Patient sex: F
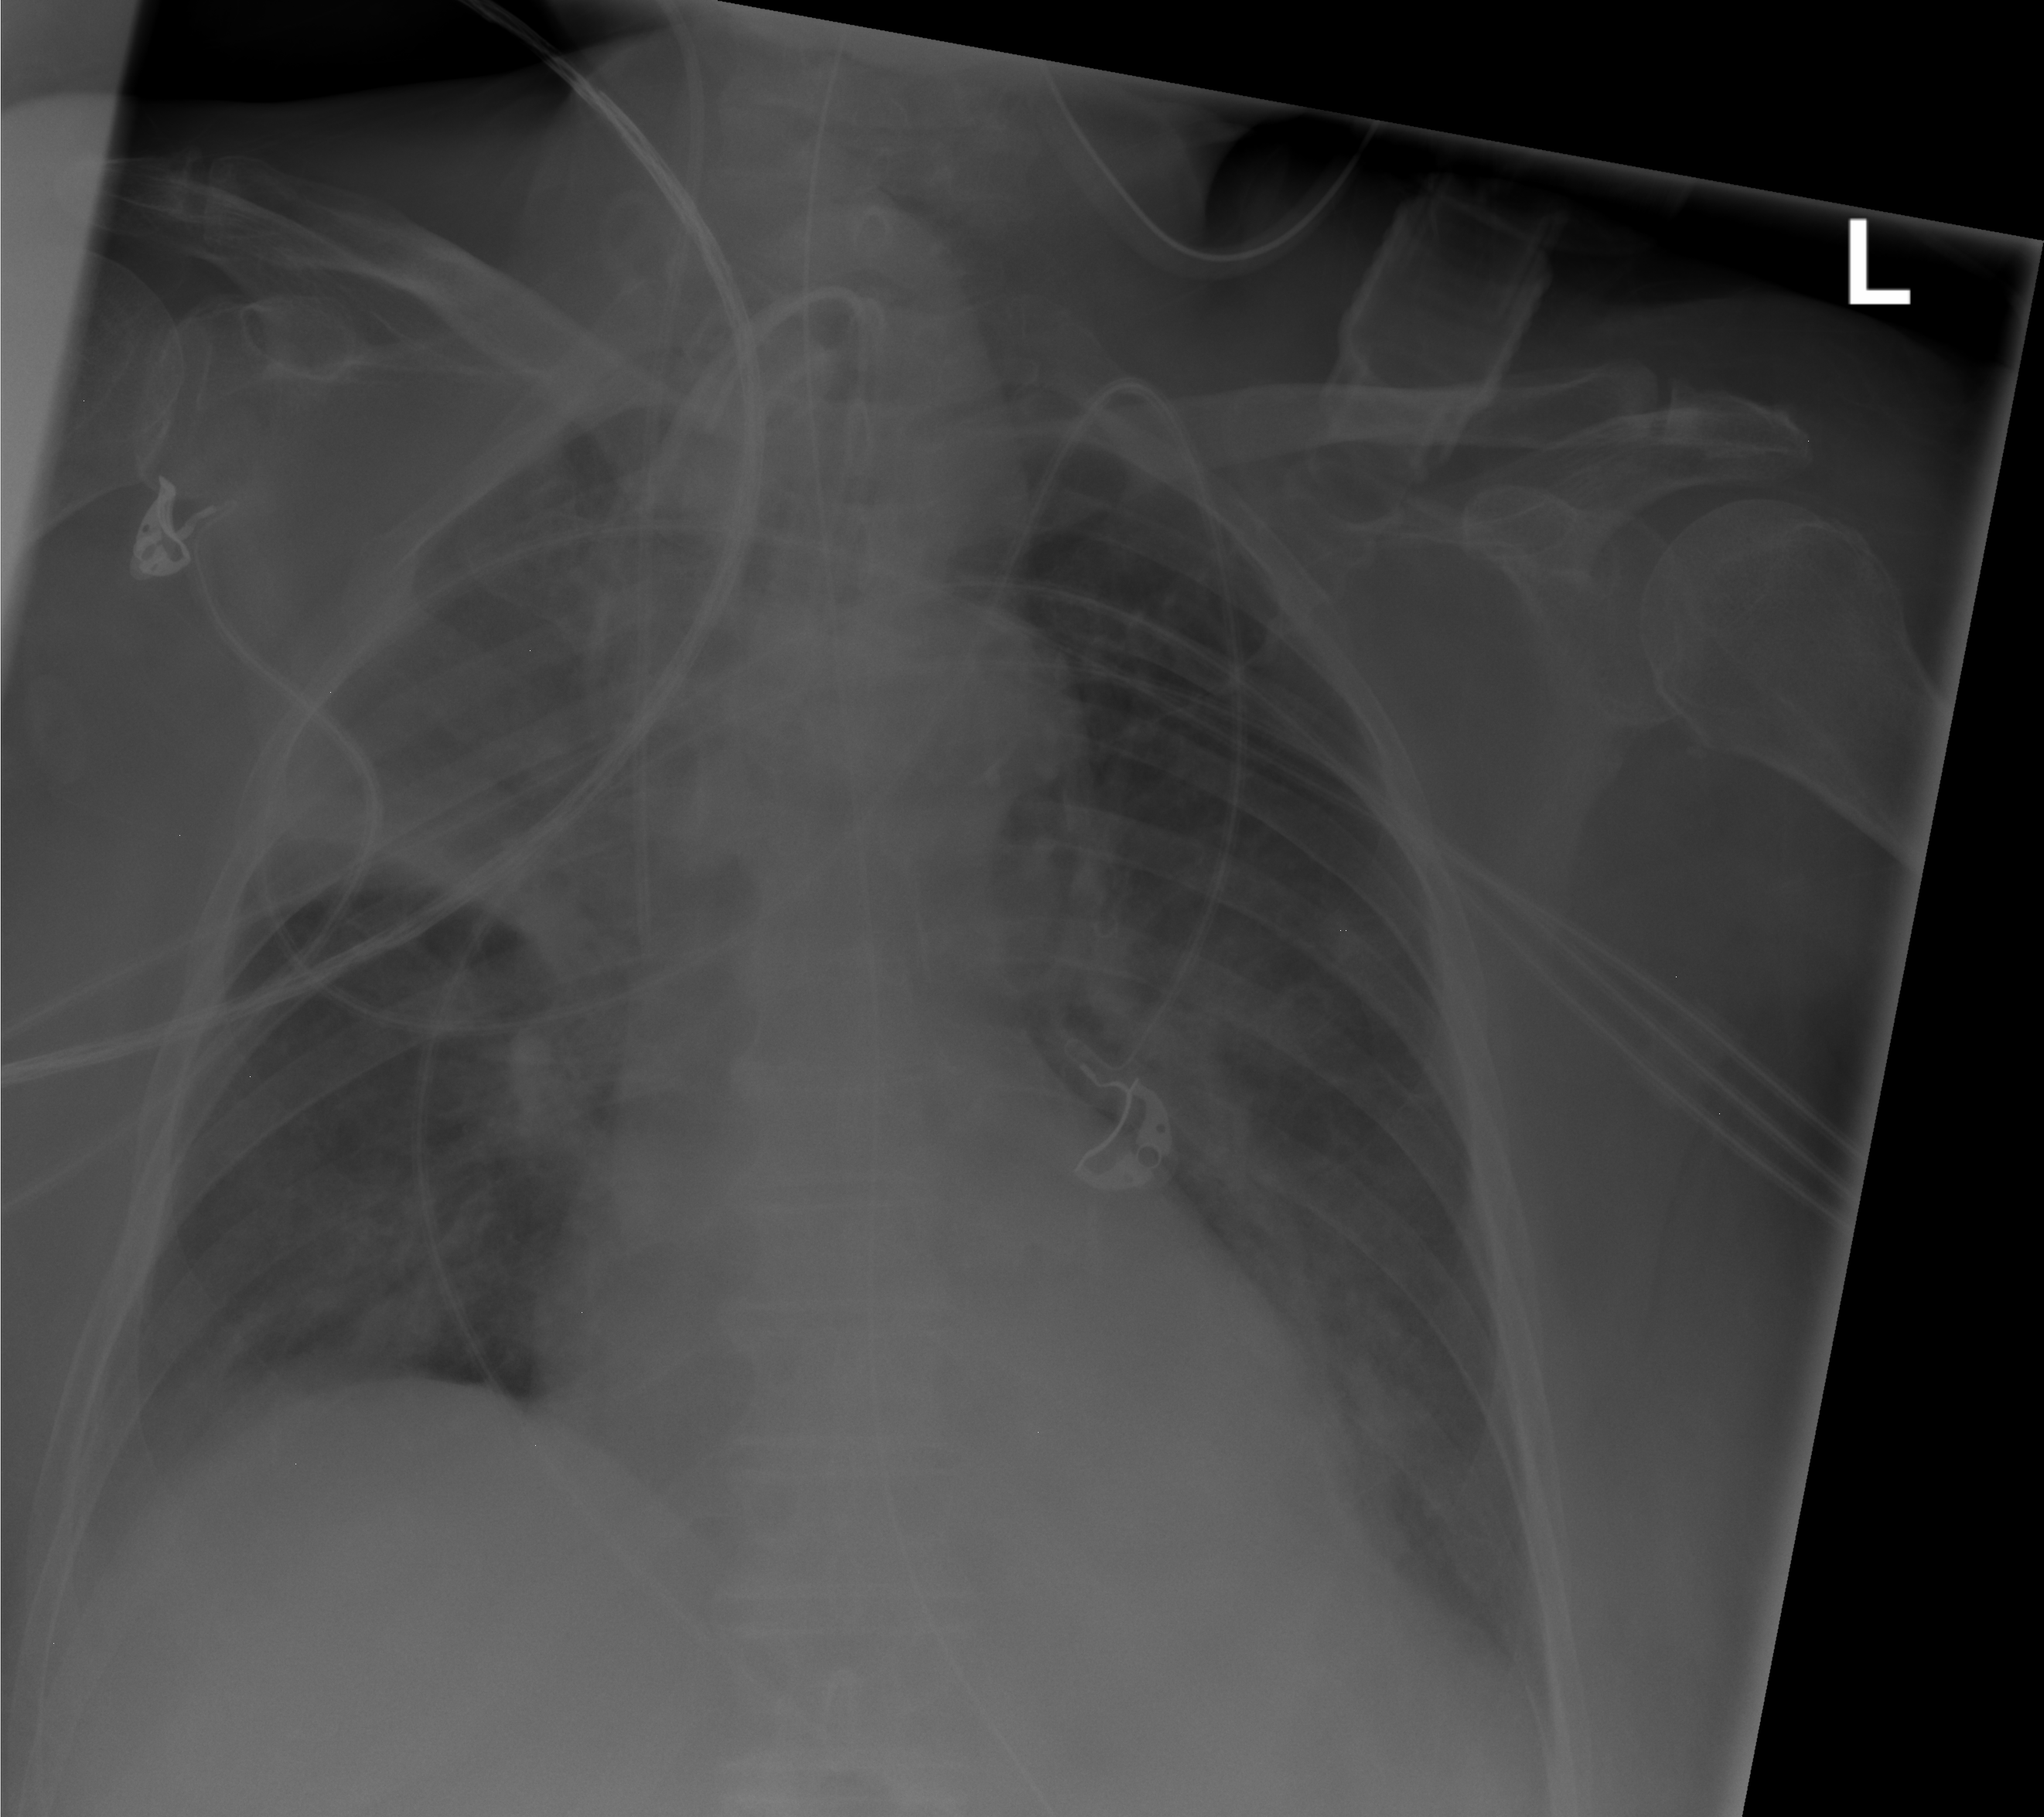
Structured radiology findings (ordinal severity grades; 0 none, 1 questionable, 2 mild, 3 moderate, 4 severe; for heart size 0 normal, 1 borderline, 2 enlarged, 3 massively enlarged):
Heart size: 2
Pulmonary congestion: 2
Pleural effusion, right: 0
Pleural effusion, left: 1
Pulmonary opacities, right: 0
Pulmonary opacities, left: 0
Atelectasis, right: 3
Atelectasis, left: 2